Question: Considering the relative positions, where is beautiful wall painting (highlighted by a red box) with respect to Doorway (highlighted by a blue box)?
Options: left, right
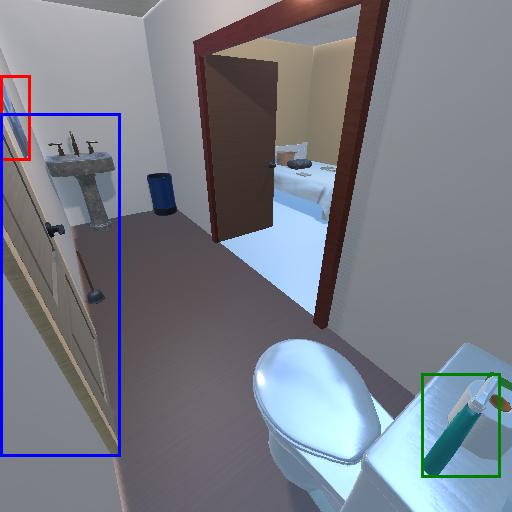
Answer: left